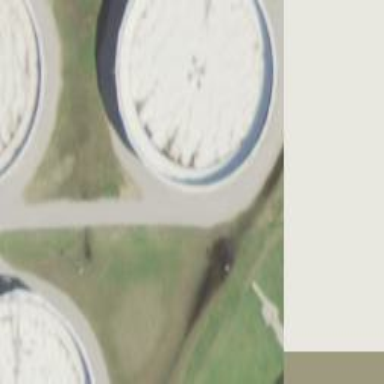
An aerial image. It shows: Storage tank which is man-made.